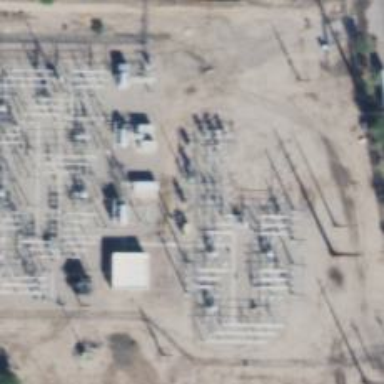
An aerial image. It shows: Switch used for power control.